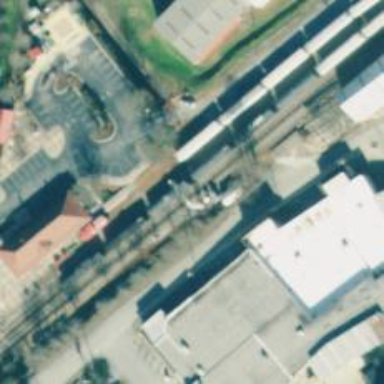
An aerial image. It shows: Railway signal.